Aerial crown-view tile of a tropical tree (Barro Colorado Island, Panama), acquired 20240611:
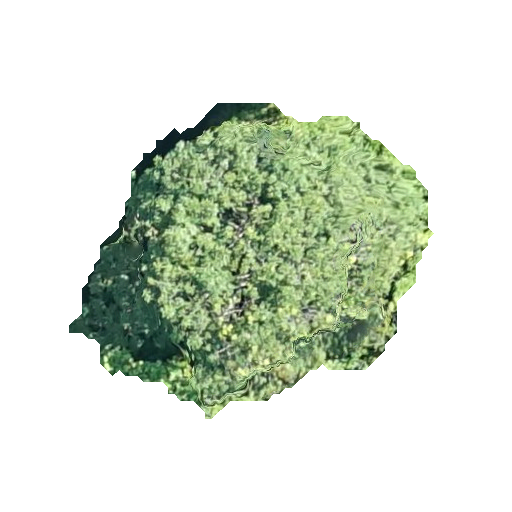
Species: Vatairea erythrocarpa
GBIF accepted scientific name: Vatairea erythrocarpa
Crown area: 120.941 m²